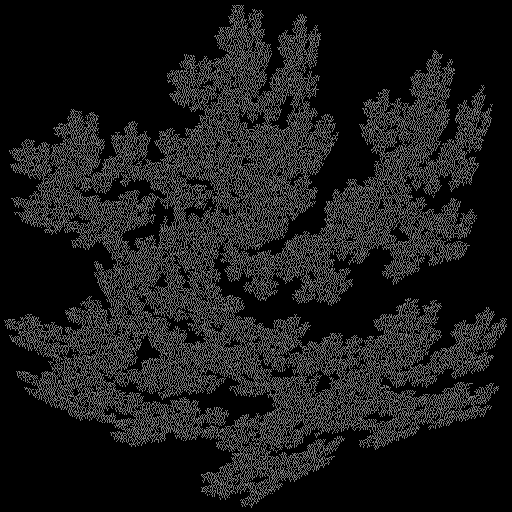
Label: pinetree